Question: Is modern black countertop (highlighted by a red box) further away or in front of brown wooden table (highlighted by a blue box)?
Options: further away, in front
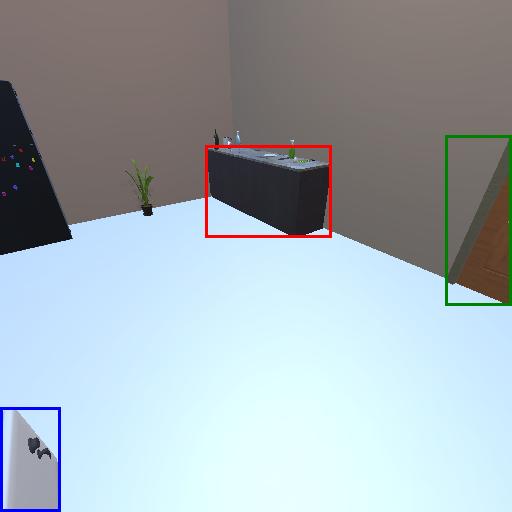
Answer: further away